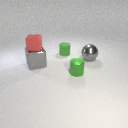
large gray metal sphere to the right of large gray metal cube